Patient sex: M
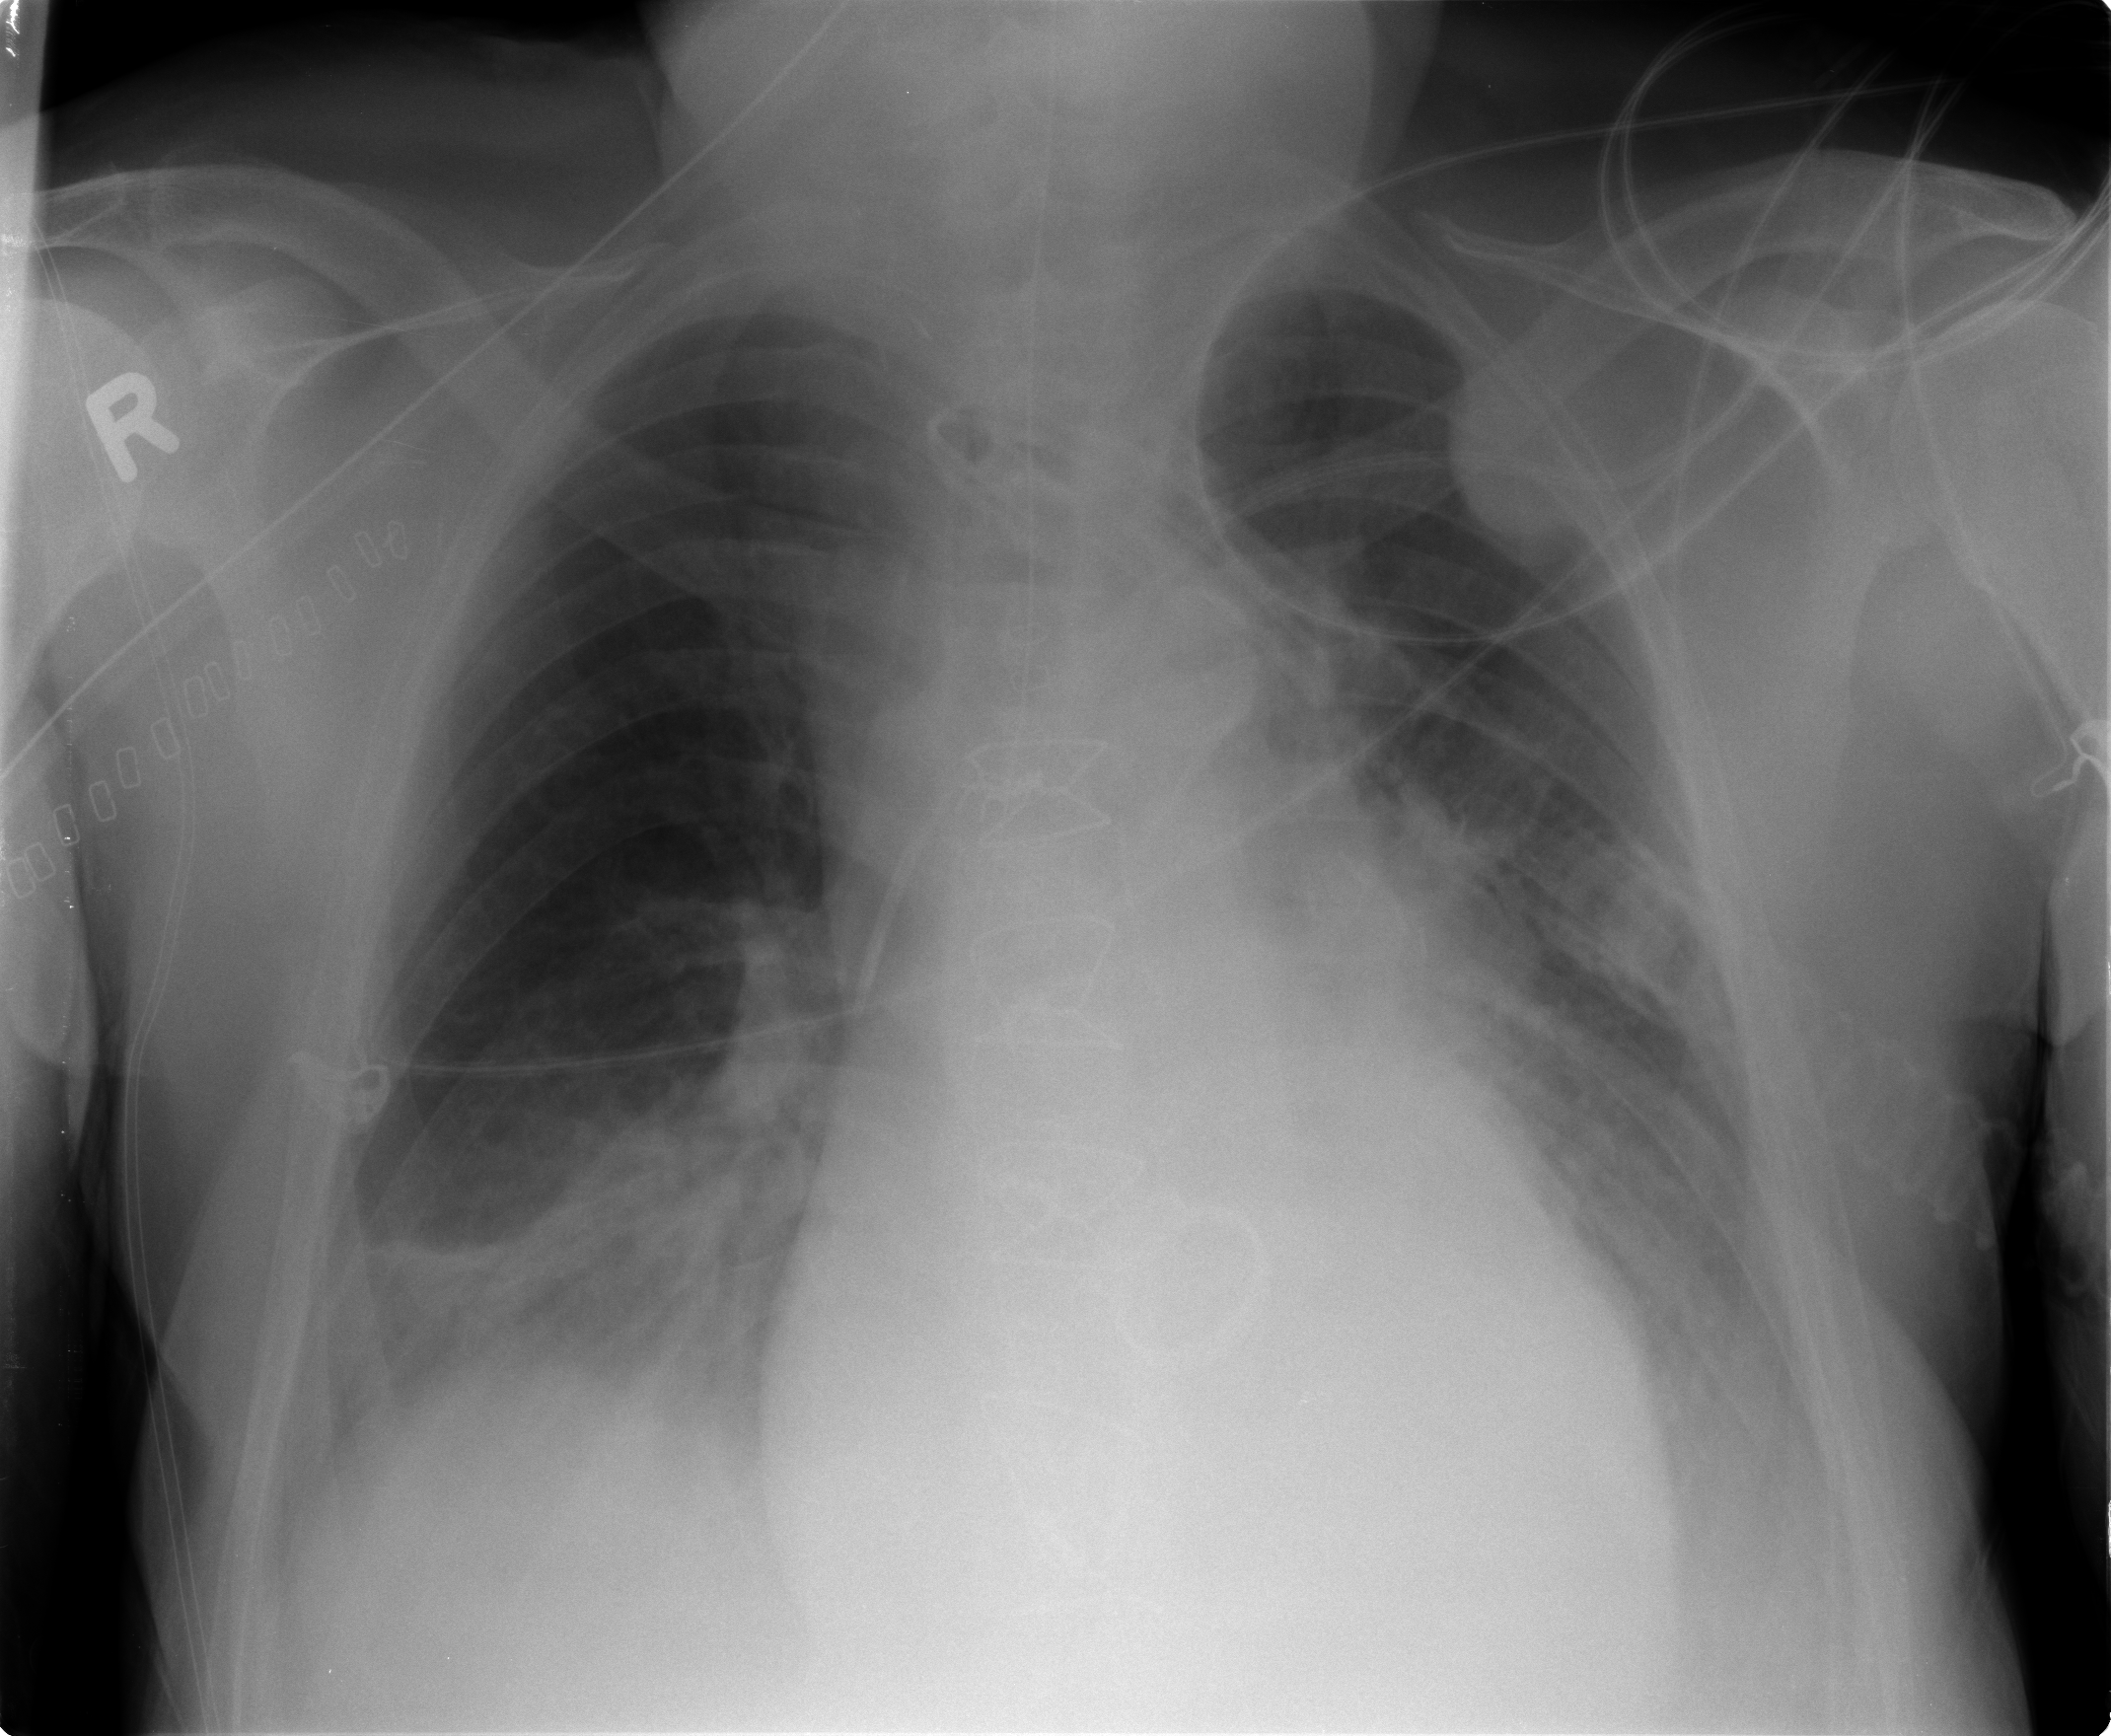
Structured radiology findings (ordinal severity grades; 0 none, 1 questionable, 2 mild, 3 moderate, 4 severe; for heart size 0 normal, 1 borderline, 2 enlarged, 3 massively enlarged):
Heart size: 2
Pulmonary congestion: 2
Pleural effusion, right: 2
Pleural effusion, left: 1
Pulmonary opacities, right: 0
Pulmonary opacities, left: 0
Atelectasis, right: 2
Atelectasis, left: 2